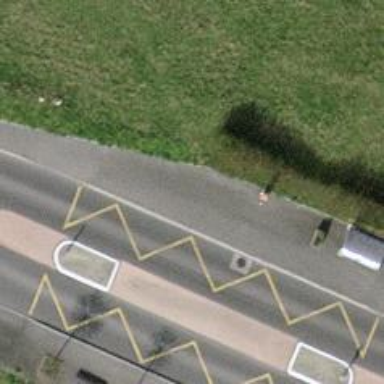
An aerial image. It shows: Asphalt sidewalk.